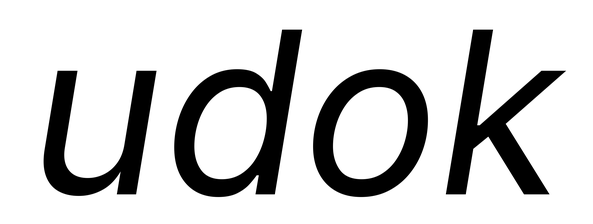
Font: Inter-Italic_Italic